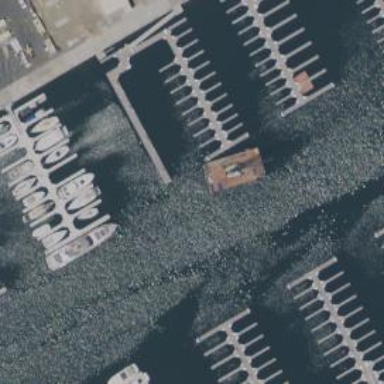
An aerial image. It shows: Man-made pier.